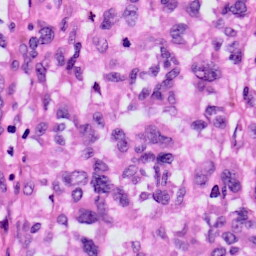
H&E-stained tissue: Skin